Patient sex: F
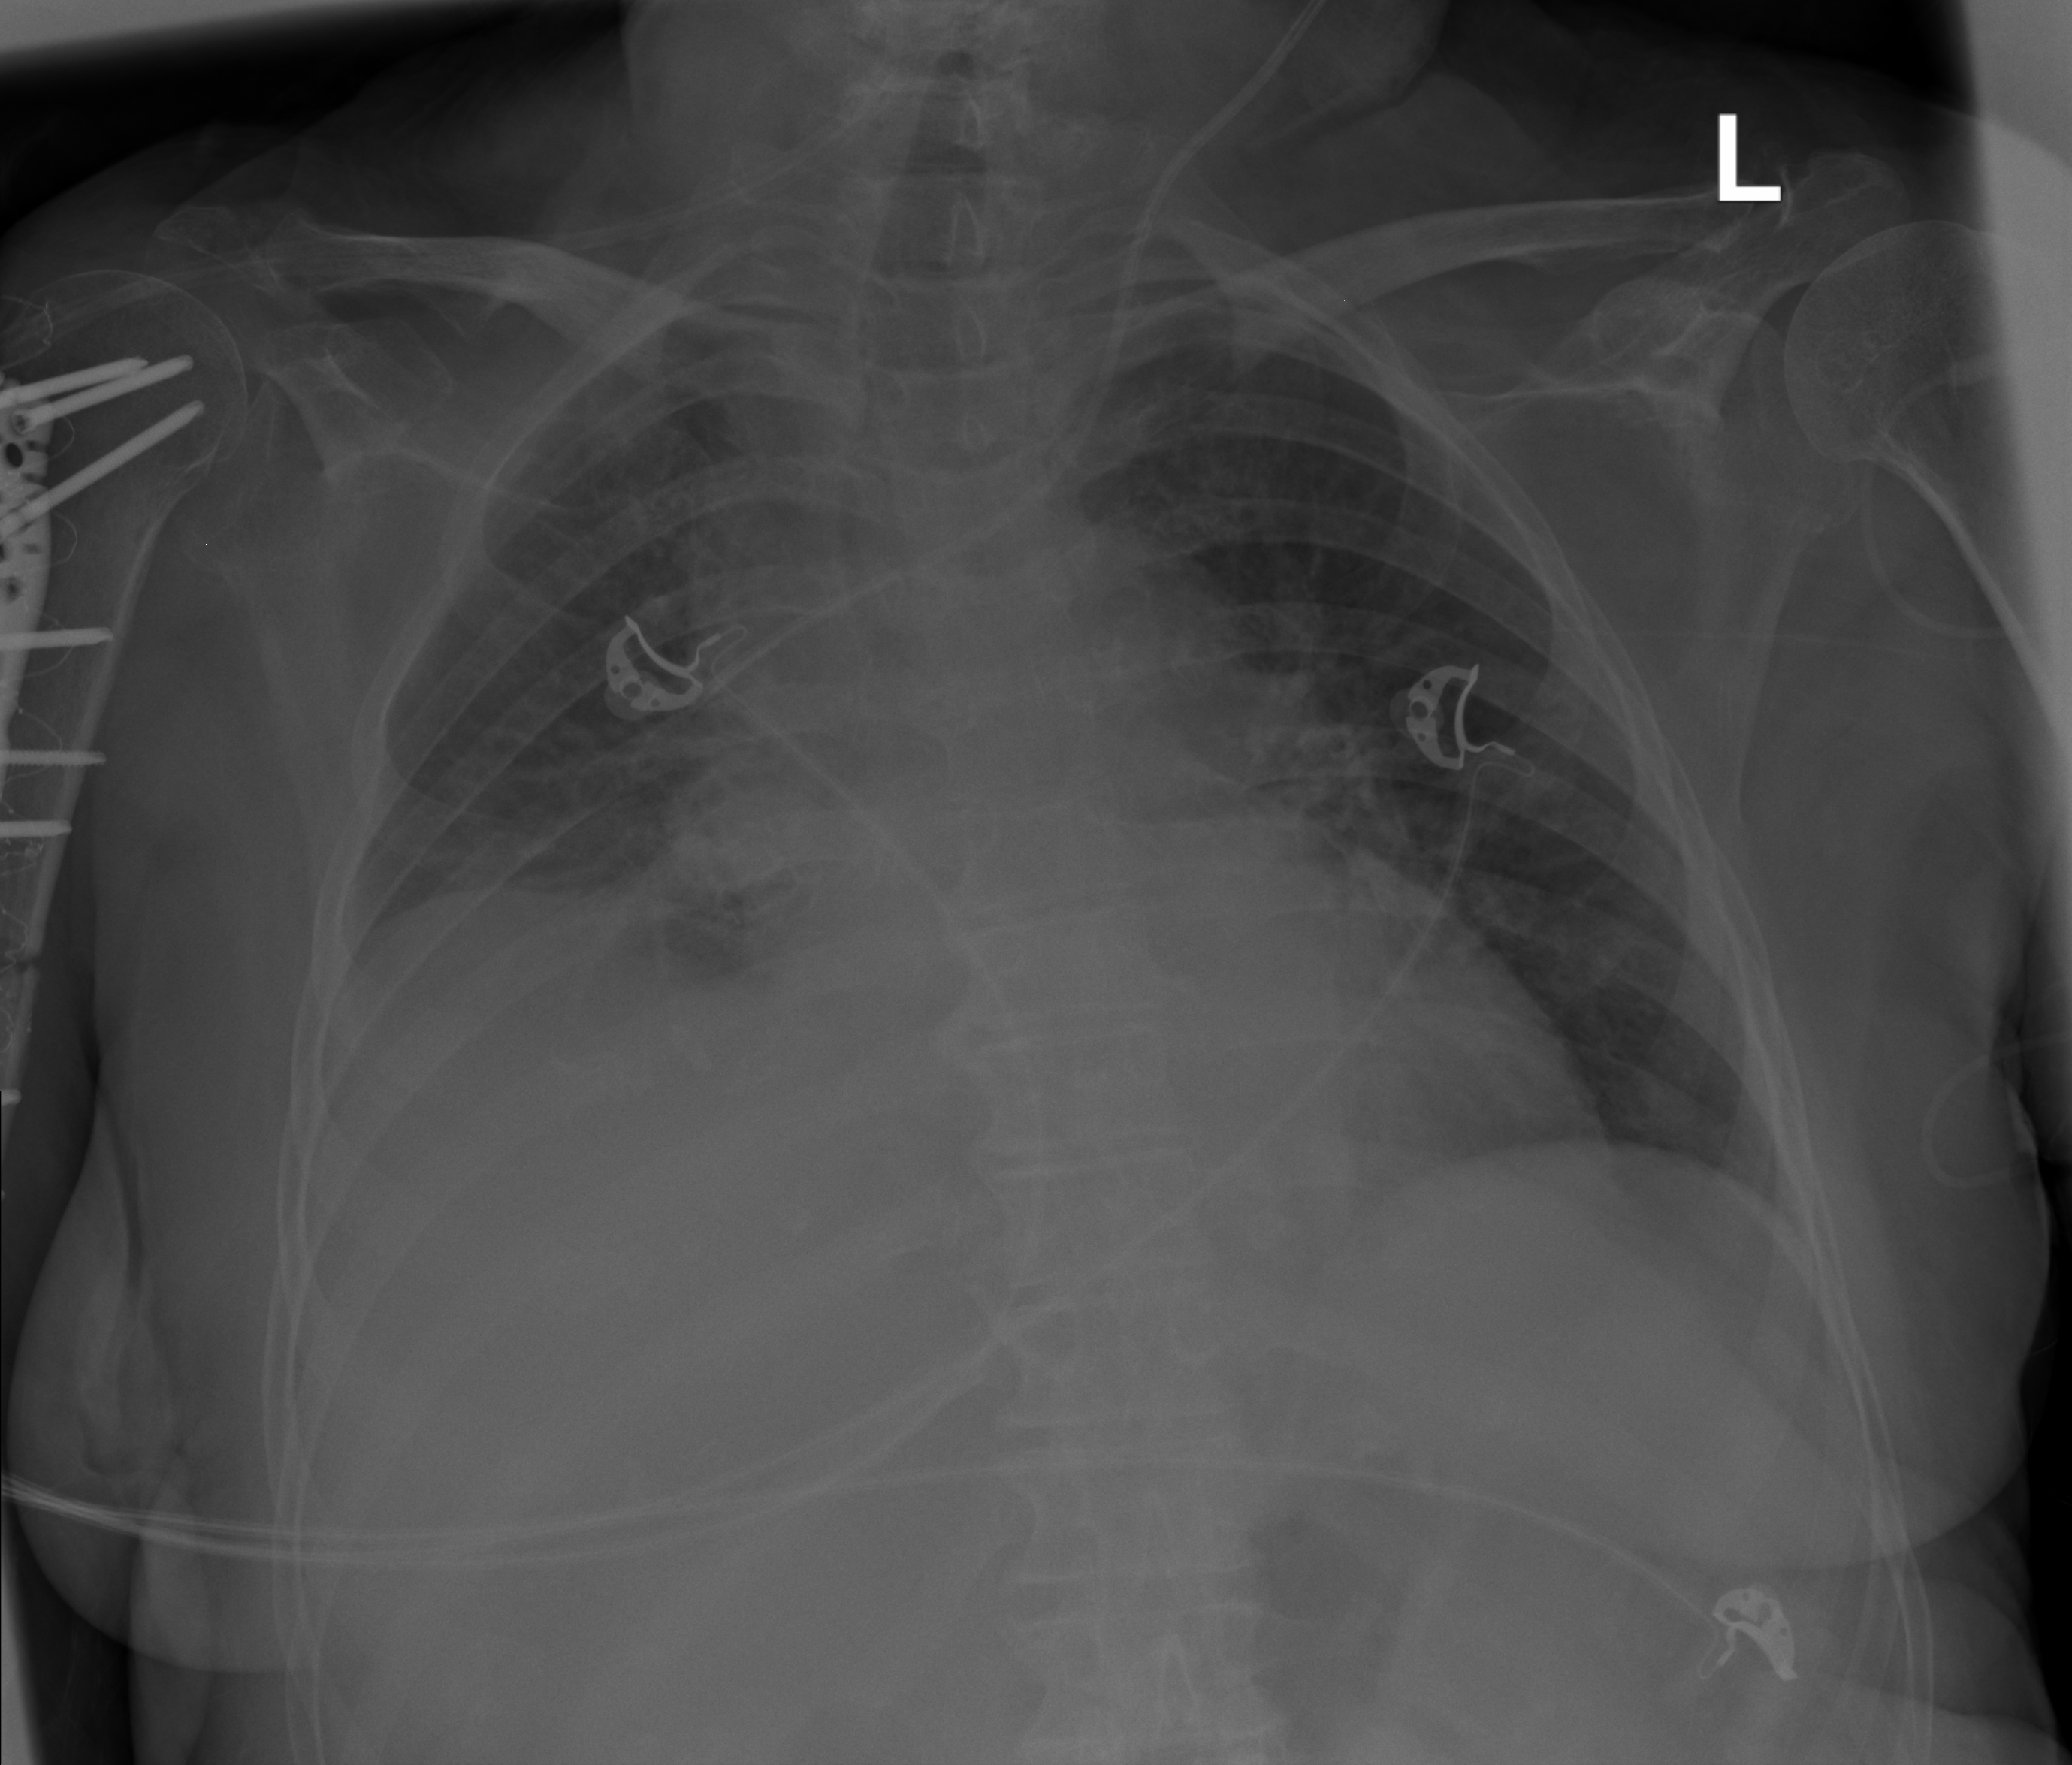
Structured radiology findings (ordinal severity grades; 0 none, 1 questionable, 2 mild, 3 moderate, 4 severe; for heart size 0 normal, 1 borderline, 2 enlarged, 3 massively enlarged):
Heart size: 0
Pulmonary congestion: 0
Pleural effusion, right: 2
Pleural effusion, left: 0
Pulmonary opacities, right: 0
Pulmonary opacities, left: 0
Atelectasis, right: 2
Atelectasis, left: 0